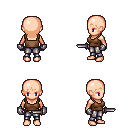
a pixel art fantasy rpg character, female body template, human, light skin, brown pirate shirt, metal pants, plain hairstyle, metal gloves, dagger, four views (front, back, left, right), 2x2 character sprite sheet, small pixel art, hard edges, no anti-aliasing